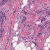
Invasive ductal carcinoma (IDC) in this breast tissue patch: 1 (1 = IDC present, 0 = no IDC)